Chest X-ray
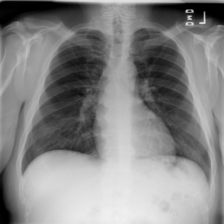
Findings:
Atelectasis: negative
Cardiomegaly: negative
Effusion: negative
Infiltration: negative
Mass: negative
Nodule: negative
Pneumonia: negative
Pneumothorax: negative
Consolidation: negative
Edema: negative
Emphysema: negative
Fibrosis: negative
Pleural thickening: negative
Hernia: negative